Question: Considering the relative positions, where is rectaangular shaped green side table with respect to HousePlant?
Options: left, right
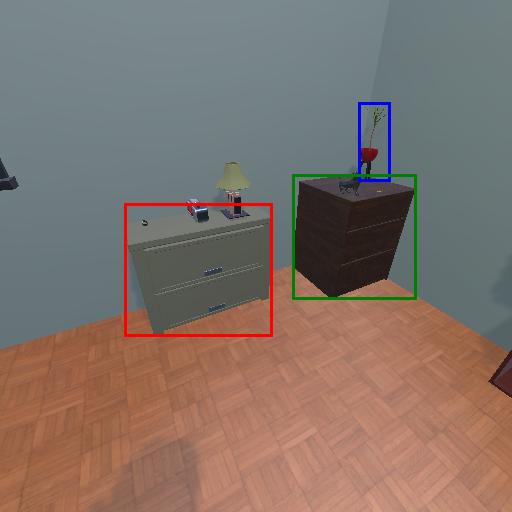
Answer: left